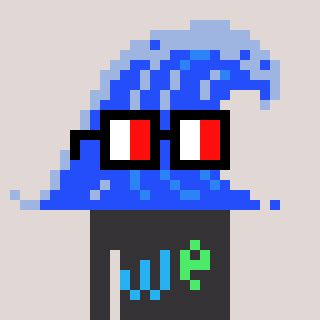
a pixel art character with square glasses with black frames and red eyes, a wave-shaped head and a grayscale-colored body on a warm background